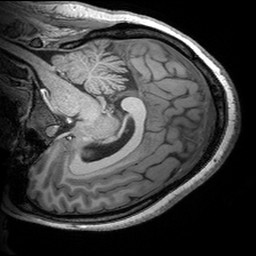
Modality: T1w
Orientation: sagittal
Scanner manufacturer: siemens
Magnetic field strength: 3 T
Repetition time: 2.53 s
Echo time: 0.00299 s